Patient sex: M
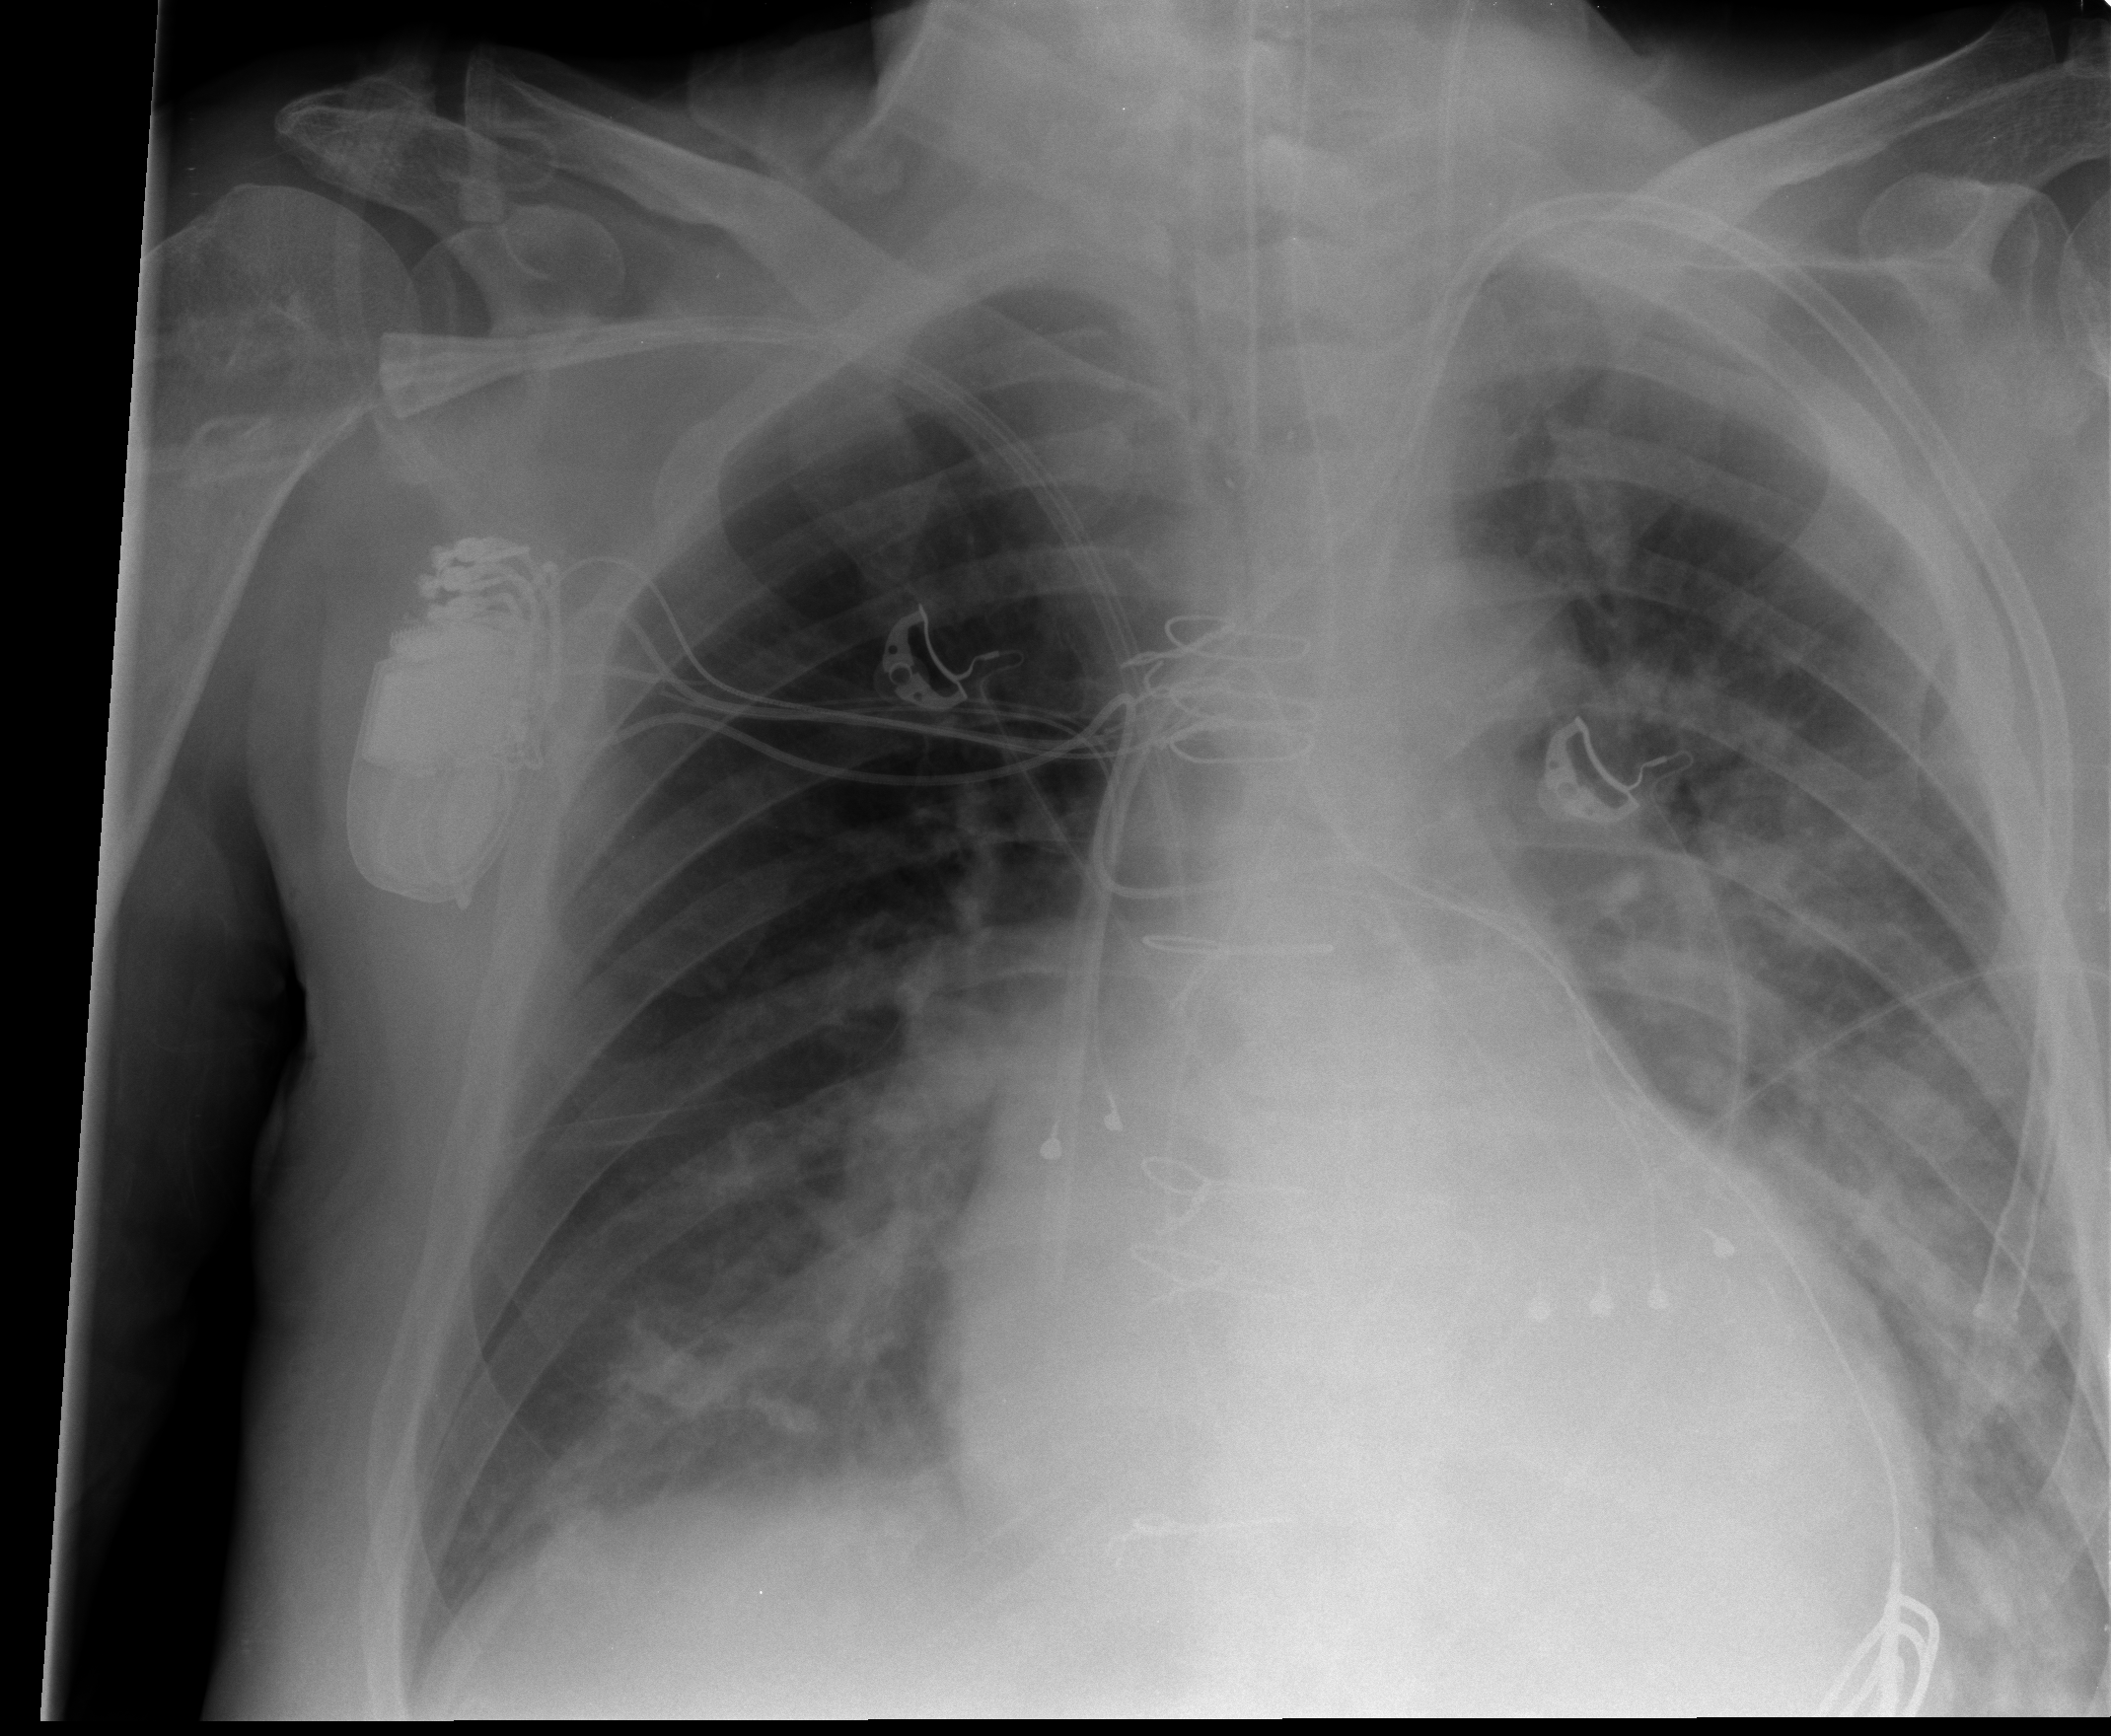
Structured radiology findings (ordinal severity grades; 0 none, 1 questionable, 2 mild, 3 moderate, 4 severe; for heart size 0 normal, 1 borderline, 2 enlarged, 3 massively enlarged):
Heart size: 3
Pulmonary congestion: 2
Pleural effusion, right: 0
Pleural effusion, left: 0
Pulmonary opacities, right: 2
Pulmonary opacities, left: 3
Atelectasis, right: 0
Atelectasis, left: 2